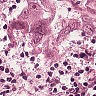
Metastatic tissue present: yes